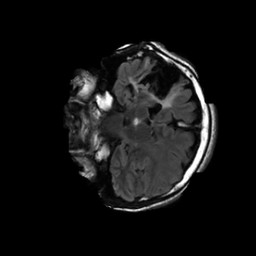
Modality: FLAIR
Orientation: coronal
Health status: ill
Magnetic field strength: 3 T